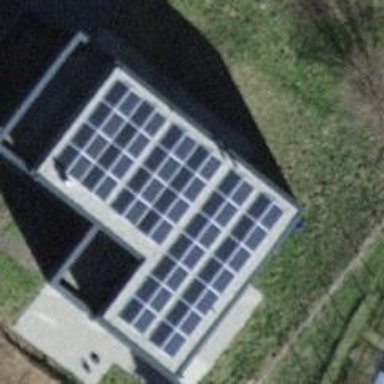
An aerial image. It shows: Small solar photovoltaic panel generator on the roof of building.